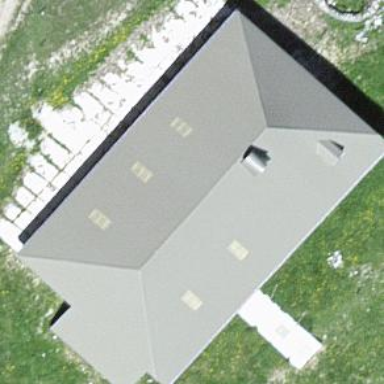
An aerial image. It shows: Wilderness hut located in building.